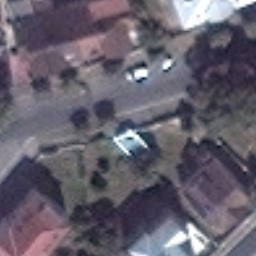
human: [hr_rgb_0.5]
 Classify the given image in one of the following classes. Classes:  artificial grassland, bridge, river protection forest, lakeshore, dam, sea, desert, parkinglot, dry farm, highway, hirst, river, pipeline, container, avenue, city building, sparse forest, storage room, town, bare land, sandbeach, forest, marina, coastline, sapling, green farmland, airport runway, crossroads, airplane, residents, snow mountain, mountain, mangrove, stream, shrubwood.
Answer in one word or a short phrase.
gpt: residents